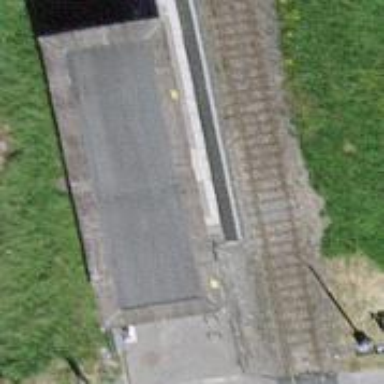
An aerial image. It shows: Railway halt.